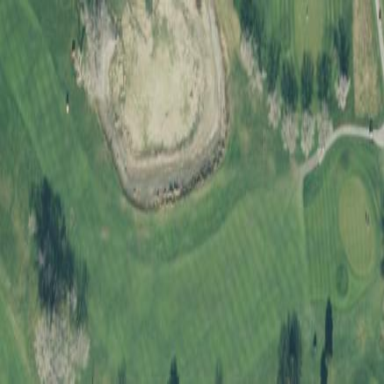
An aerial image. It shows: Golf fairway in the image.